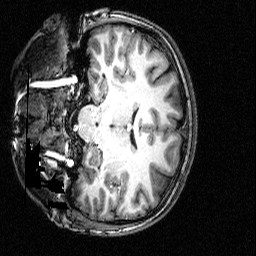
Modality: T1w
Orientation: coronal
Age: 22
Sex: male
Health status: healthy
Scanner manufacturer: siemens
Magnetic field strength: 3 T
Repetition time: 2.5 s
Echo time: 0.00393 s